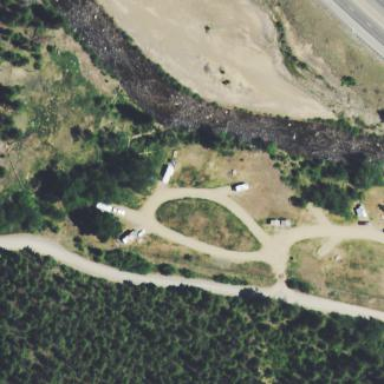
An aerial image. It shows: Campsite with tents and caravans.